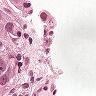
Metastatic tissue present: yes